Question: What is the main topic?
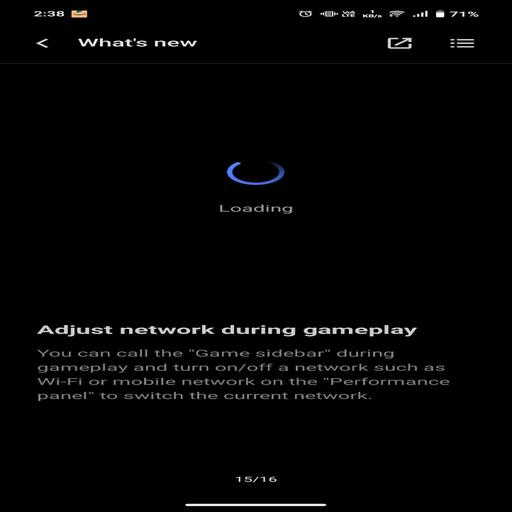
Answer: Adjust network